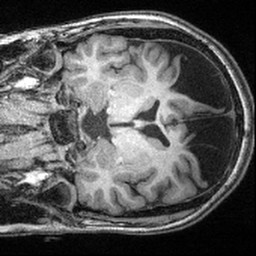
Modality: T1w
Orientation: coronal
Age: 13
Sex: male
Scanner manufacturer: siemens
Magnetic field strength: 3 T
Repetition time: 2.4 s
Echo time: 0.00374 s